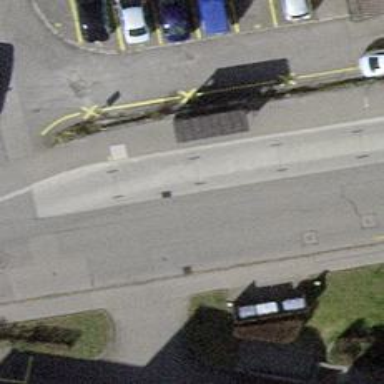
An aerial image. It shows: Public transport stop position.